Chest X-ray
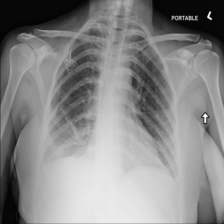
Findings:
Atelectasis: negative
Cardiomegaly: negative
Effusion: negative
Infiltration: negative
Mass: negative
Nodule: negative
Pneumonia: negative
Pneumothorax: negative
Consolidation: negative
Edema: negative
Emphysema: negative
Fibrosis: negative
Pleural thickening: negative
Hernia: negative